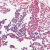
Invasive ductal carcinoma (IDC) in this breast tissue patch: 0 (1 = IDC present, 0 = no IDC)